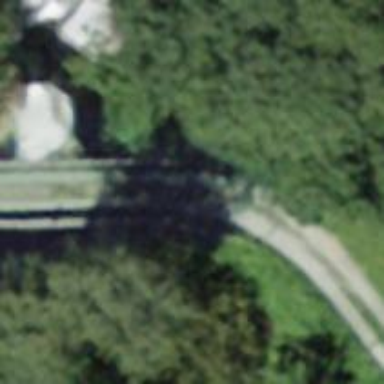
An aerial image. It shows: Track road with excellent trail visibility. It includes bridge with grade2 tracktype.